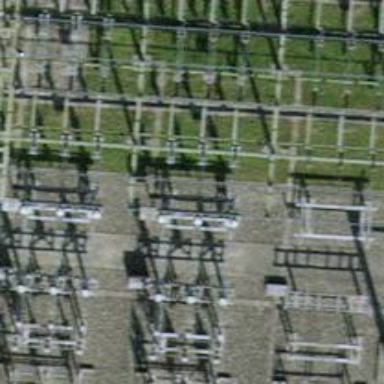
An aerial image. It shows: Power line with three cables configured as busbar.